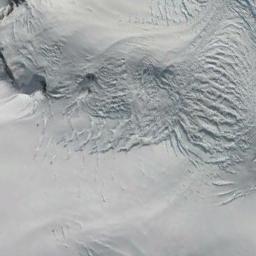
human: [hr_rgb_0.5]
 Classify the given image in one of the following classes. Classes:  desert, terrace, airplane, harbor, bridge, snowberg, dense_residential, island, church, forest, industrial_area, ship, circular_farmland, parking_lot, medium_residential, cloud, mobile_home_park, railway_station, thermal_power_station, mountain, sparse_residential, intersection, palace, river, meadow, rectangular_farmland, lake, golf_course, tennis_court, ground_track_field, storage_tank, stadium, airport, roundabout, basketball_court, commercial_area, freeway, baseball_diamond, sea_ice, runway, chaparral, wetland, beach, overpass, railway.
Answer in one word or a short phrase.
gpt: snowberg